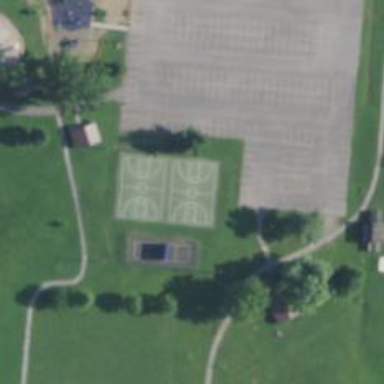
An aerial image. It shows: Basketball court in the leisure land pitch.